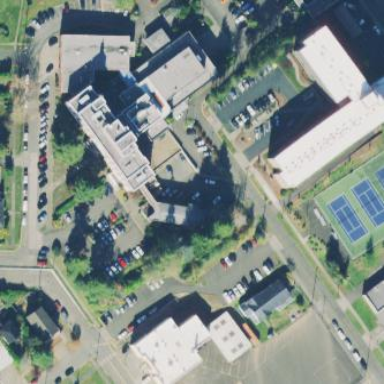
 serving as amenity and providing healthcare services."